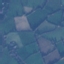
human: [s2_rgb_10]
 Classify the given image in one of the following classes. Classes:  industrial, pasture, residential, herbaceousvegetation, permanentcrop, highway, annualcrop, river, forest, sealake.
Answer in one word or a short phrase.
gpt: Pasture